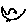
Label: bird